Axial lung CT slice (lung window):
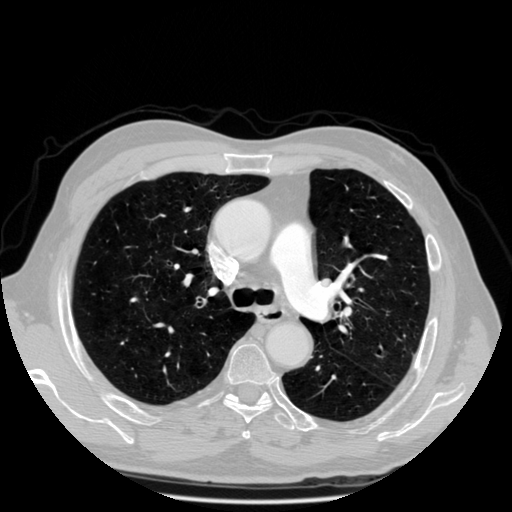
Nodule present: no